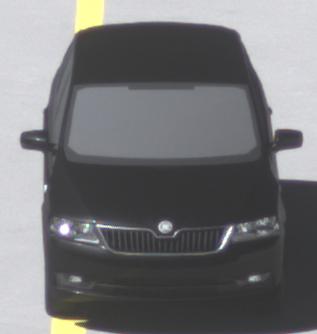
Make: Skoda
Model: Rapid Spaceback 1.2 TSI
Detailed model: Rapid Spaceback
Model produced from: 2013/10
Model produced until: 2015/04
Doors: 5
Color: black
Road condition: dry road
Daytime: midday
Contrast: high contrast